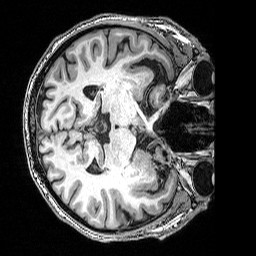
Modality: T1w
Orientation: axial
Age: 55
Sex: male
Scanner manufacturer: siemens
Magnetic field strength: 3 T
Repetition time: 2.53 s
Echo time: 0.0035 s